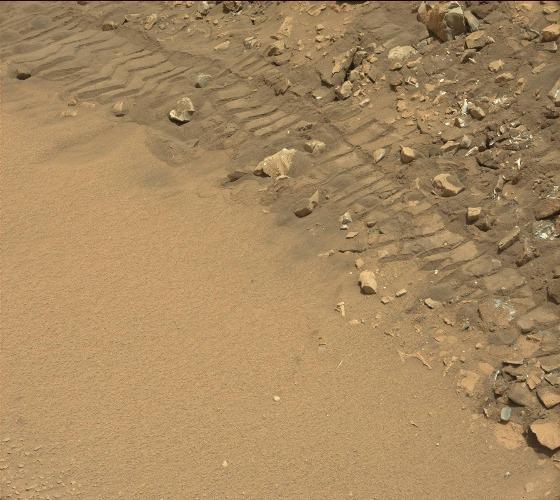
Terrain classes present: Bedrock, Gravel / Sand / Soil, Rock, Track